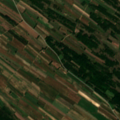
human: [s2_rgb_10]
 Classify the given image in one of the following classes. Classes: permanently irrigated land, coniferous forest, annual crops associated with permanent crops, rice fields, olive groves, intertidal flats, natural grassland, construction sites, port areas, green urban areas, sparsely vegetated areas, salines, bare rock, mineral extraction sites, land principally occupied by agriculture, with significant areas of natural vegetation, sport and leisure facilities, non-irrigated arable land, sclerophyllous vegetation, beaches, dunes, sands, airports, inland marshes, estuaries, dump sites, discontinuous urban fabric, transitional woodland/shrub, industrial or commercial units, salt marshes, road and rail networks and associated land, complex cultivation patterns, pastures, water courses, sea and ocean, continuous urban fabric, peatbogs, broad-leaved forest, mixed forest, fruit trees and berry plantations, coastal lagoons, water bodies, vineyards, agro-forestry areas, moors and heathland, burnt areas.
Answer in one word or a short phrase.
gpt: non-irrigated arable land, land principally occupied by agriculture, with significant areas of natural vegetation, broad-leaved forest, transitional woodland/shrub